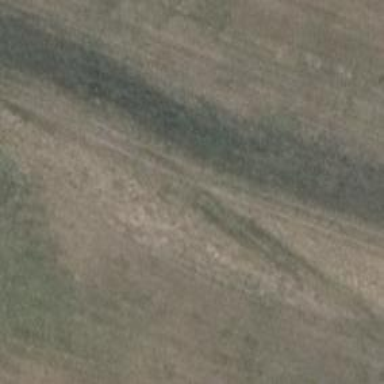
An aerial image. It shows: Grass track with grade5 track type.